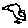
Label: bird